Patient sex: M
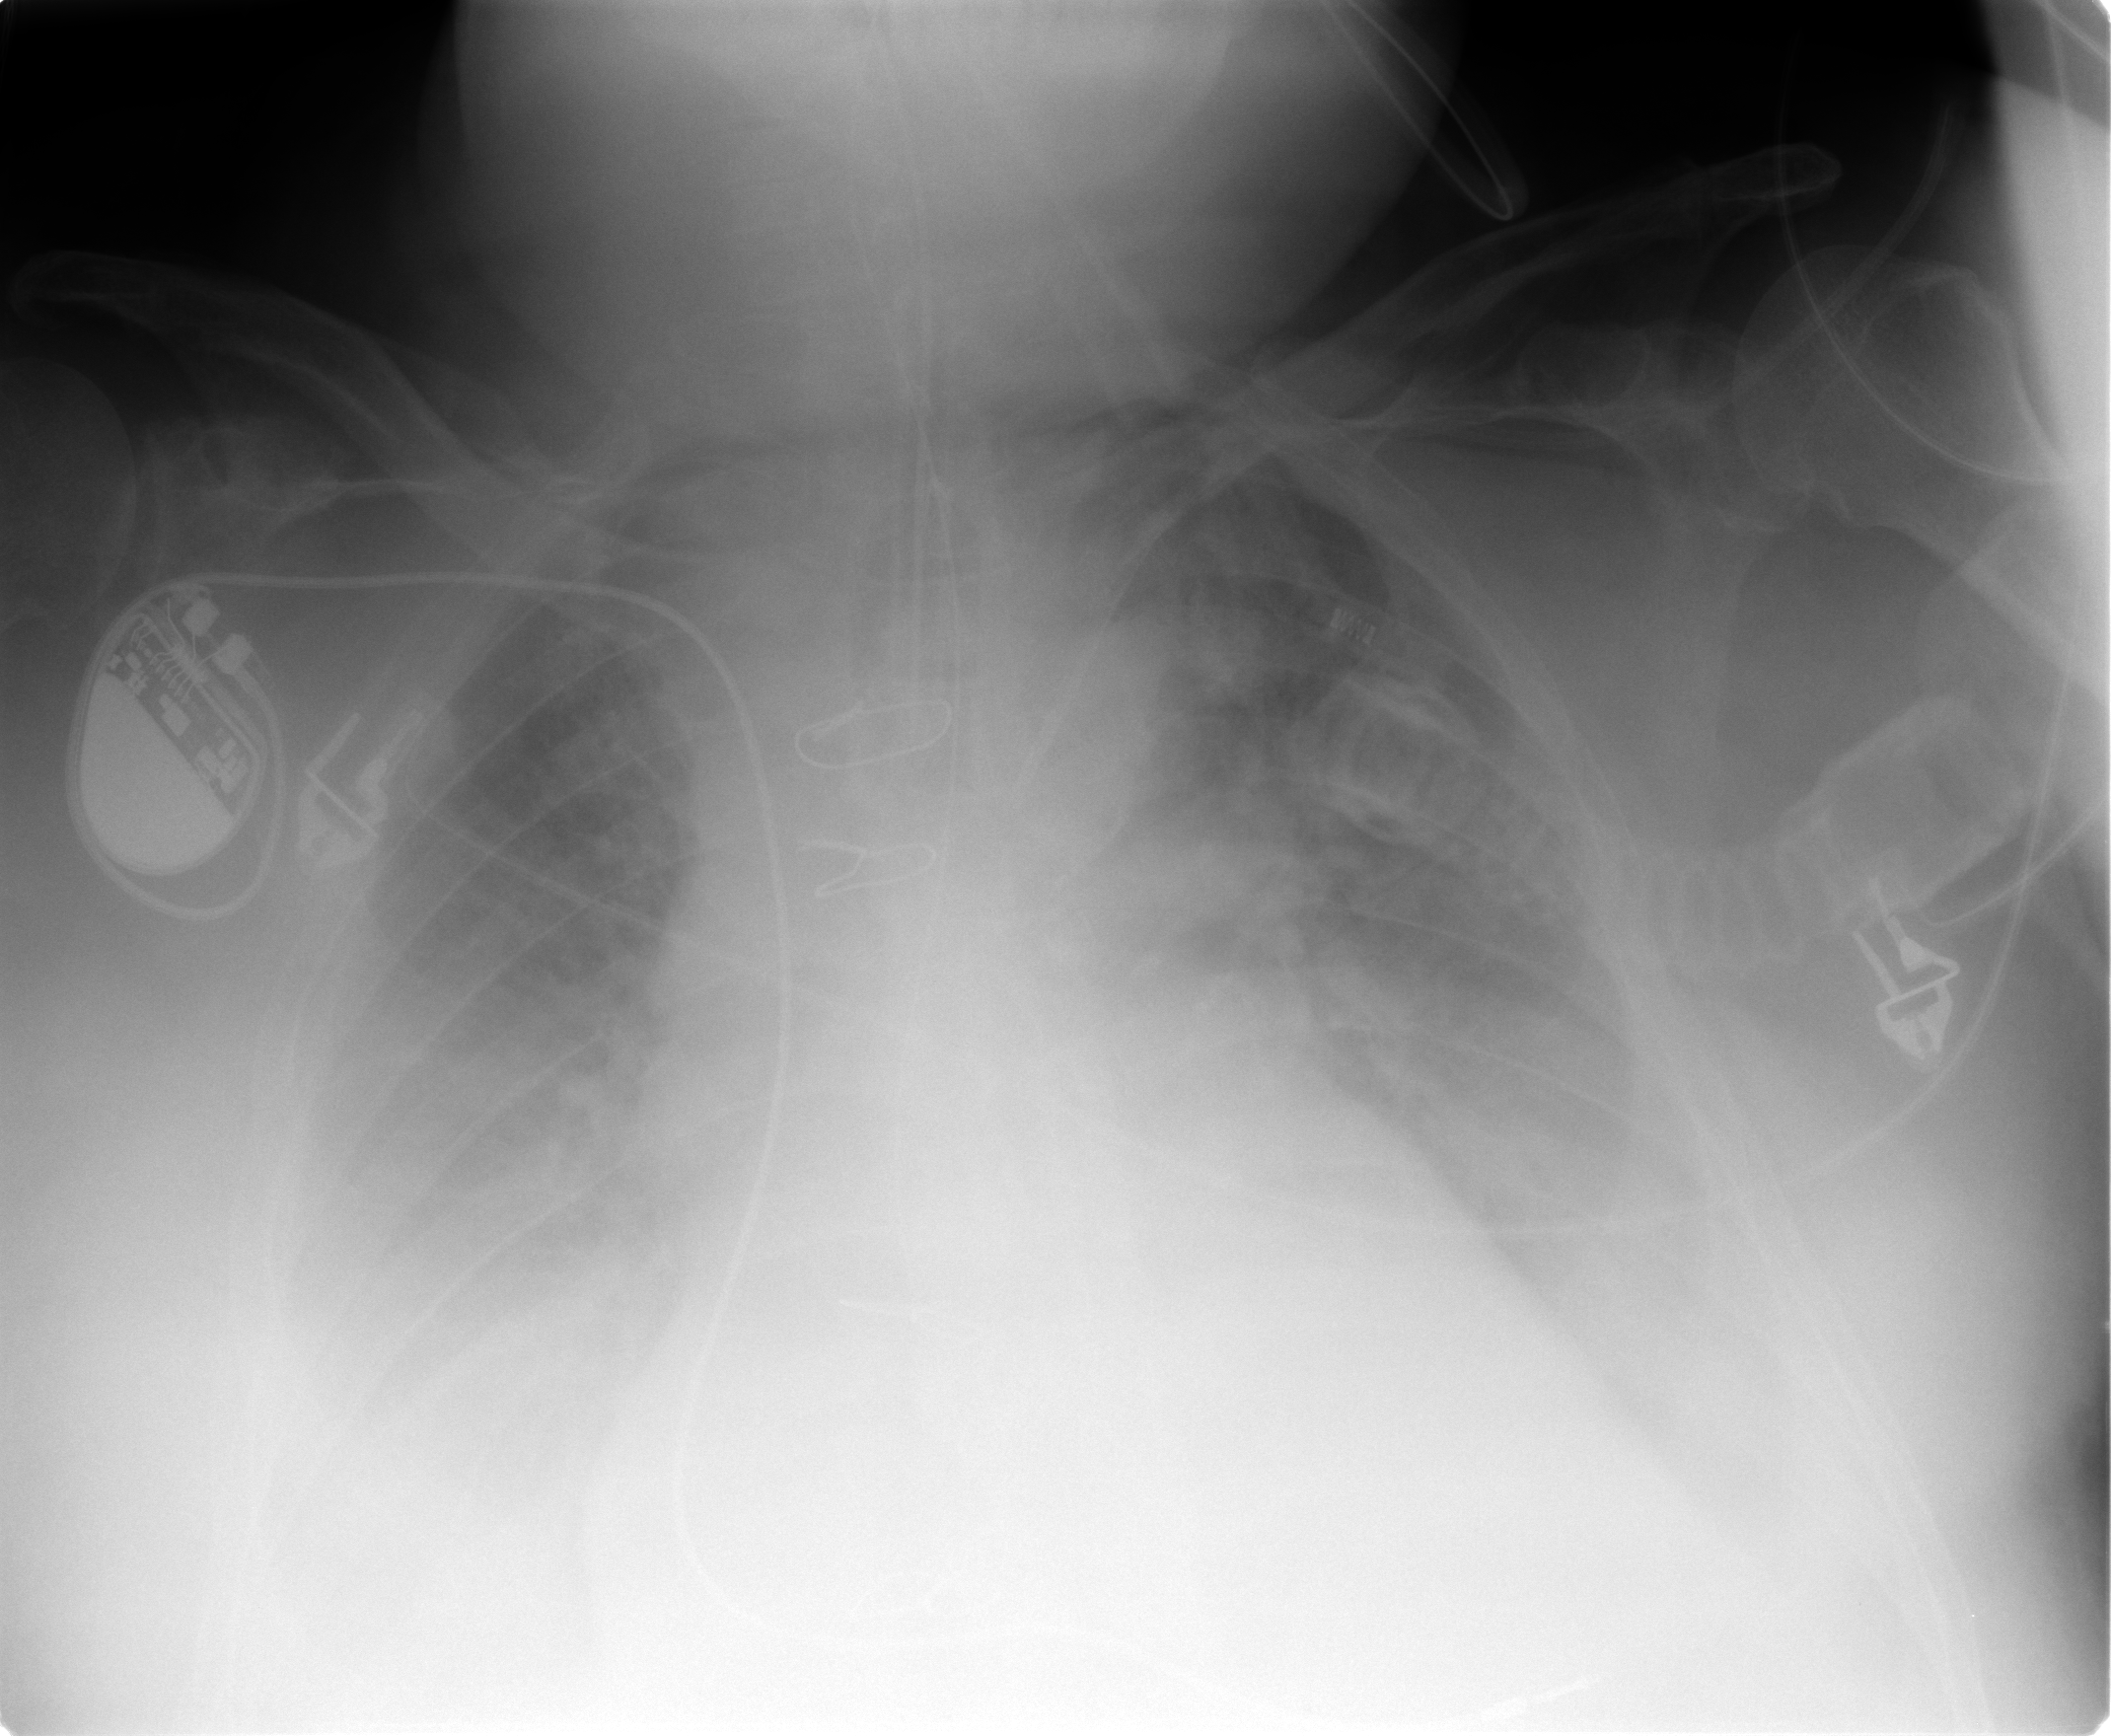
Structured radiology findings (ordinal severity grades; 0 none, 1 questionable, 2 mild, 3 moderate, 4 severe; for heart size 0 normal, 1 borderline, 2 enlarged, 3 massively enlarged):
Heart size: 2
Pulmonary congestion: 3
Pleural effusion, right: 3
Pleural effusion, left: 2
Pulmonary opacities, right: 0
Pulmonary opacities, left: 0
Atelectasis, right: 2
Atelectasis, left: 2